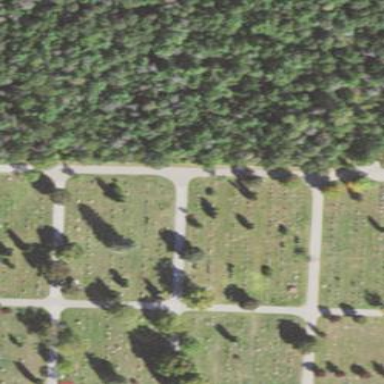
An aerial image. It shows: Sector in the cemetery.